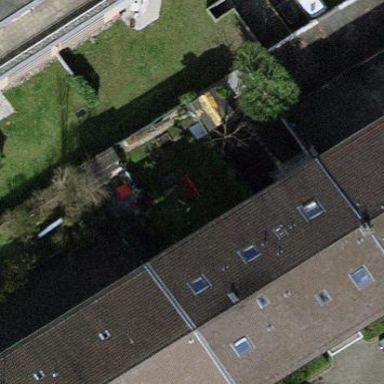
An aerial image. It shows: View of roof of building.